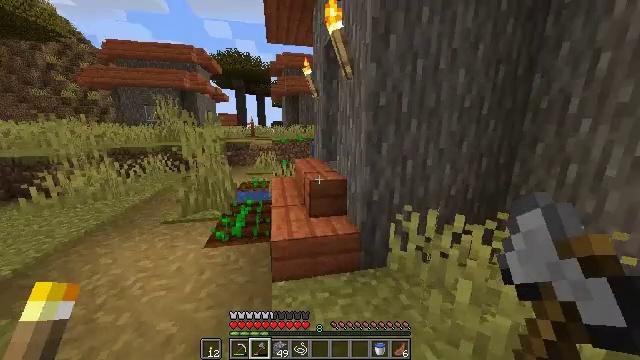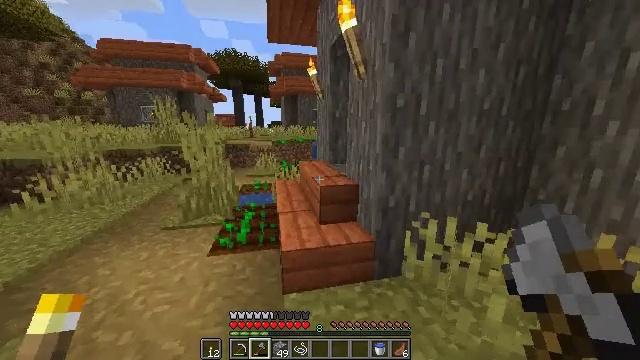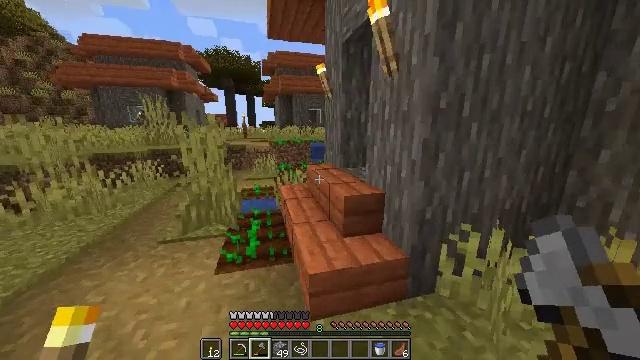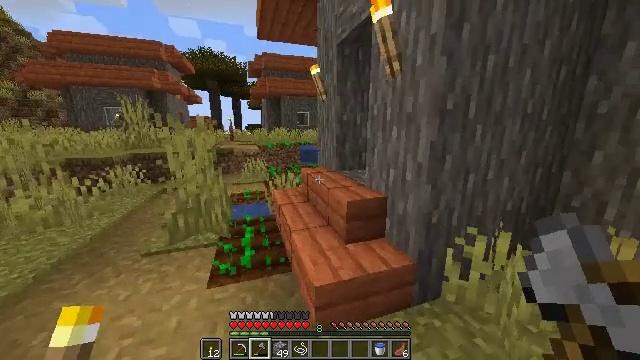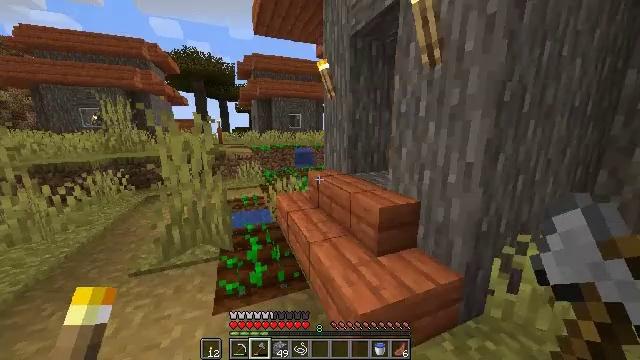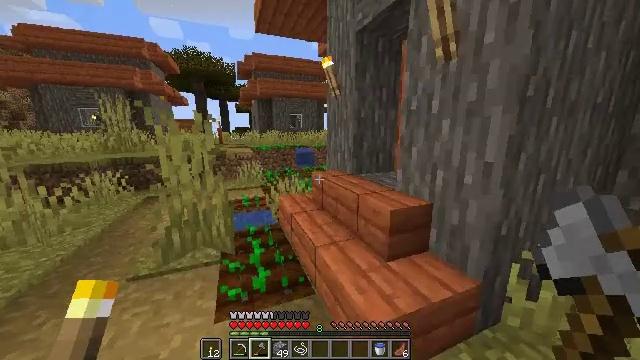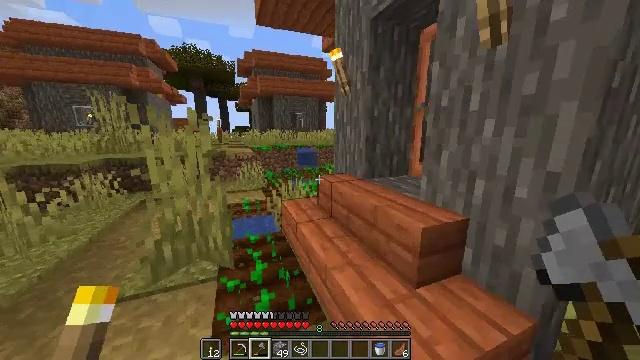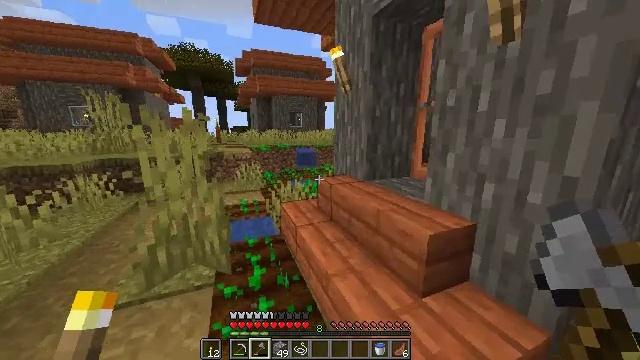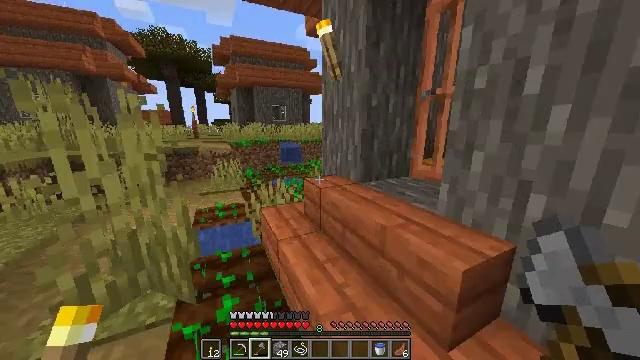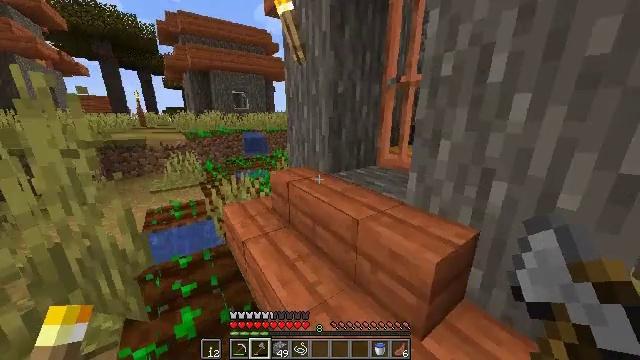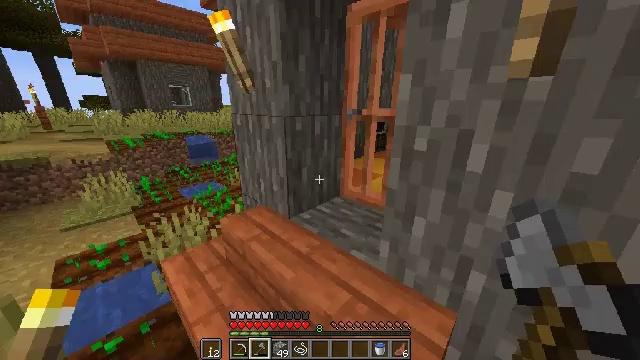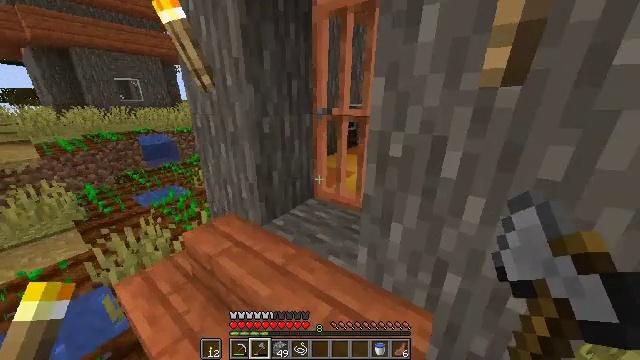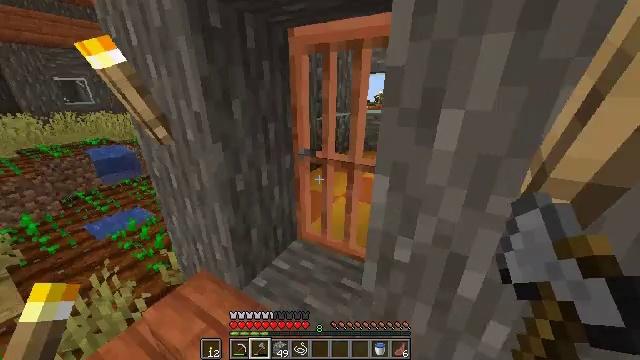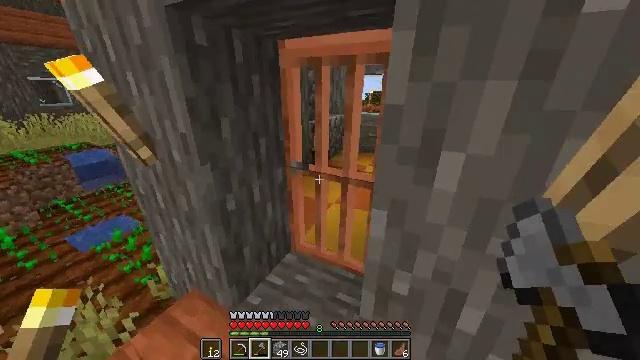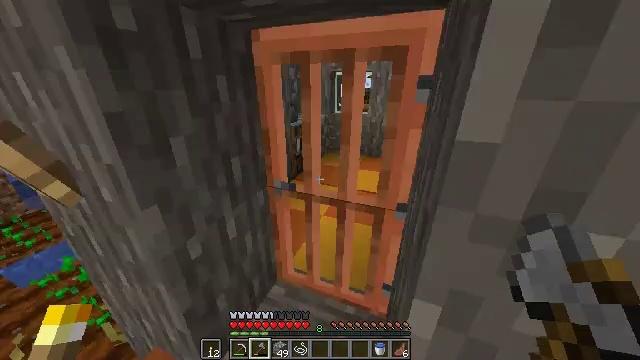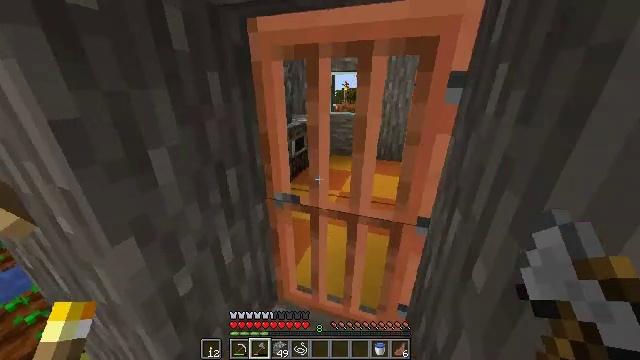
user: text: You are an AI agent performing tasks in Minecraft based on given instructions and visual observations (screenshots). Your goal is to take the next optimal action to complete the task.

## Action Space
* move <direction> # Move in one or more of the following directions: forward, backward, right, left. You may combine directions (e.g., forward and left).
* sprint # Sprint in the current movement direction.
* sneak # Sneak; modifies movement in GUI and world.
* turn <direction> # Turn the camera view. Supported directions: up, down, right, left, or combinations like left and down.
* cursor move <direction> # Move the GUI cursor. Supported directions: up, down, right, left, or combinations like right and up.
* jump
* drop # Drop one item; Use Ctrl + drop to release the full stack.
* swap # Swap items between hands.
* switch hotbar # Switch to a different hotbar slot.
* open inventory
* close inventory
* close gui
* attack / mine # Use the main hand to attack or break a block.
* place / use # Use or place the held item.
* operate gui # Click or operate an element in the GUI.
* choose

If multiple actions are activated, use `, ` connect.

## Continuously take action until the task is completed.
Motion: motion action
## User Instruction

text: Collect the orange carpet by hitting it.
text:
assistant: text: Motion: move forward and move left, sprint, attack / mine
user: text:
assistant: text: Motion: move forward and move left, sprint, turn right, attack / mine
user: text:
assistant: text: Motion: move forward and move left, sprint, turn right, attack / mine
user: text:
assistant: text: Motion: move forward and move left, sprint, turn right, attack / mine
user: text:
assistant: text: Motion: move forward, attack / mine
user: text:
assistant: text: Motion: move forward, attack / mine
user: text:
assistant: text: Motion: move forward, attack / mine
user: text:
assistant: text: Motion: move forward, turn right and down, attack / mine
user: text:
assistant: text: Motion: move forward, turn right and down, attack / mine
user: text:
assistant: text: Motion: move forward, turn right and down, attack / mine
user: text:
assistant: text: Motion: move forward, turn right and down, attack / mine
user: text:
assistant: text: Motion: move forward, turn right and down, attack / mine
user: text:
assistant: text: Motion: move forward, turn right, attack / mine
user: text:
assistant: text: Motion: move forward, turn right, attack / mine
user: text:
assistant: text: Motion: move forward, turn right, attack / mine
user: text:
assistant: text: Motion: move forward, attack / mine
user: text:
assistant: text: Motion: attack / mine
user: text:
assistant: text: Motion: attack / mine and use / place
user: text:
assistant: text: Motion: attack / mine and use / place
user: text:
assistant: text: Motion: turn right, attack / mine
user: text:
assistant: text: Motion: turn right, attack / mine
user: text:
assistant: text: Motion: attack / mine
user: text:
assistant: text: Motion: move forward, attack / mine
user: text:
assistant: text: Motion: move forward, attack / mine
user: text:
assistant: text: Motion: move forward, attack / mine
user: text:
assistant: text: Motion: move forward, attack / mine
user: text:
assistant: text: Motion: move forward, attack / mine
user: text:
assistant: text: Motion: move forward, attack / mine
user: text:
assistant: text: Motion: move forward, attack / mine
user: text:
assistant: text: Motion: move forward, attack / mine